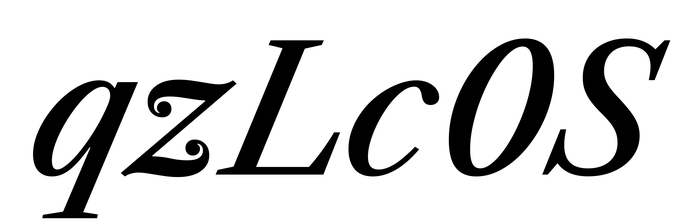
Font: LibreCaslonText-Italic_Medium_Italic